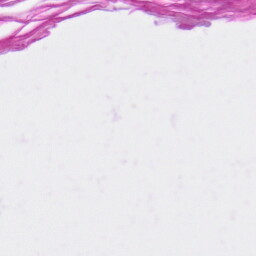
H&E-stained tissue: Skin